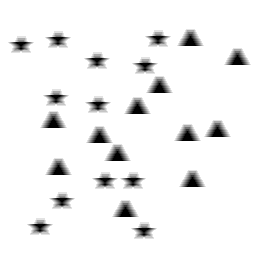
Squares: 0
Triangles: 12
Stars: 12
Total shapes: 24